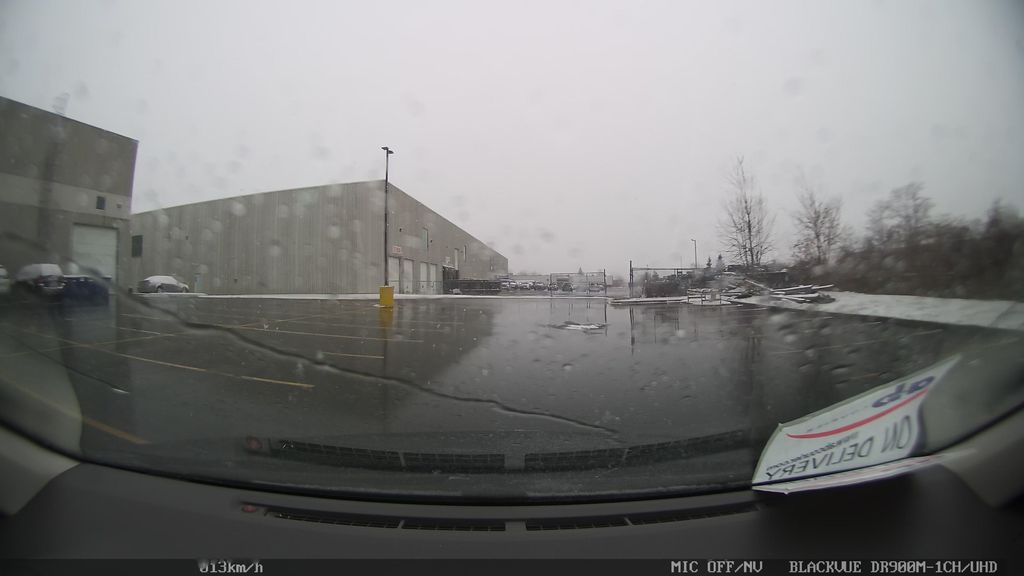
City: toronto